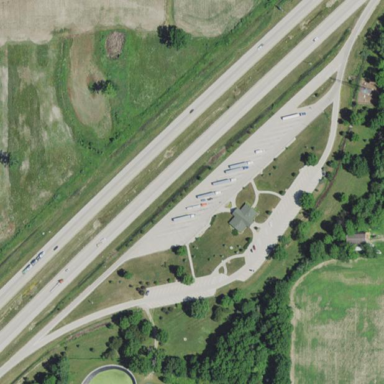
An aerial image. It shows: Rest area on the road.